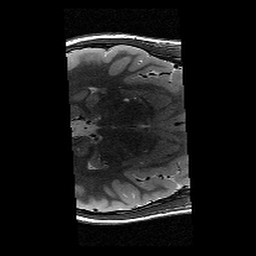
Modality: T2w
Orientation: axial
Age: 13
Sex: male
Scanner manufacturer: siemens
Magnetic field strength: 3 T
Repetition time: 9.23 s
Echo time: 0.067 s